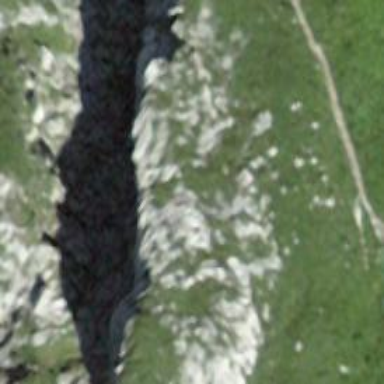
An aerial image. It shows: Cliff in nature.